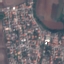
Label: Residential